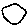
Label: circle